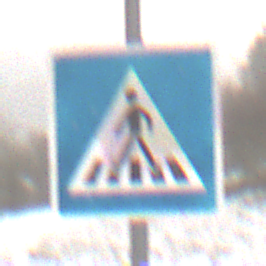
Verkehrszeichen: FussgaengerueberwegRechts
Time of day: Midday
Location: Outdoor (Nature)
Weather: Overcast
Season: Winter
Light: Natural